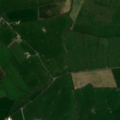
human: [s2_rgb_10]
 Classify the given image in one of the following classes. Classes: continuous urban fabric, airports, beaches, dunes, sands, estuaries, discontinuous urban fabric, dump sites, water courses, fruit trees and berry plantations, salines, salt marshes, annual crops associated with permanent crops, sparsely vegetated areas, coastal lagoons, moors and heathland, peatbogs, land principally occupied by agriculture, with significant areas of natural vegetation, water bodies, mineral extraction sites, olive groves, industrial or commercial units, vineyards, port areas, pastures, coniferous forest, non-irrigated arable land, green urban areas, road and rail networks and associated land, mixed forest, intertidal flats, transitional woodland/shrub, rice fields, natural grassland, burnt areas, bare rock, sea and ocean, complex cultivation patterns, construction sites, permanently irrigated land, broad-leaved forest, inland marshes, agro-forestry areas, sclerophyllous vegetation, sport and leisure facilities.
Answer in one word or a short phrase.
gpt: pastures